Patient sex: F
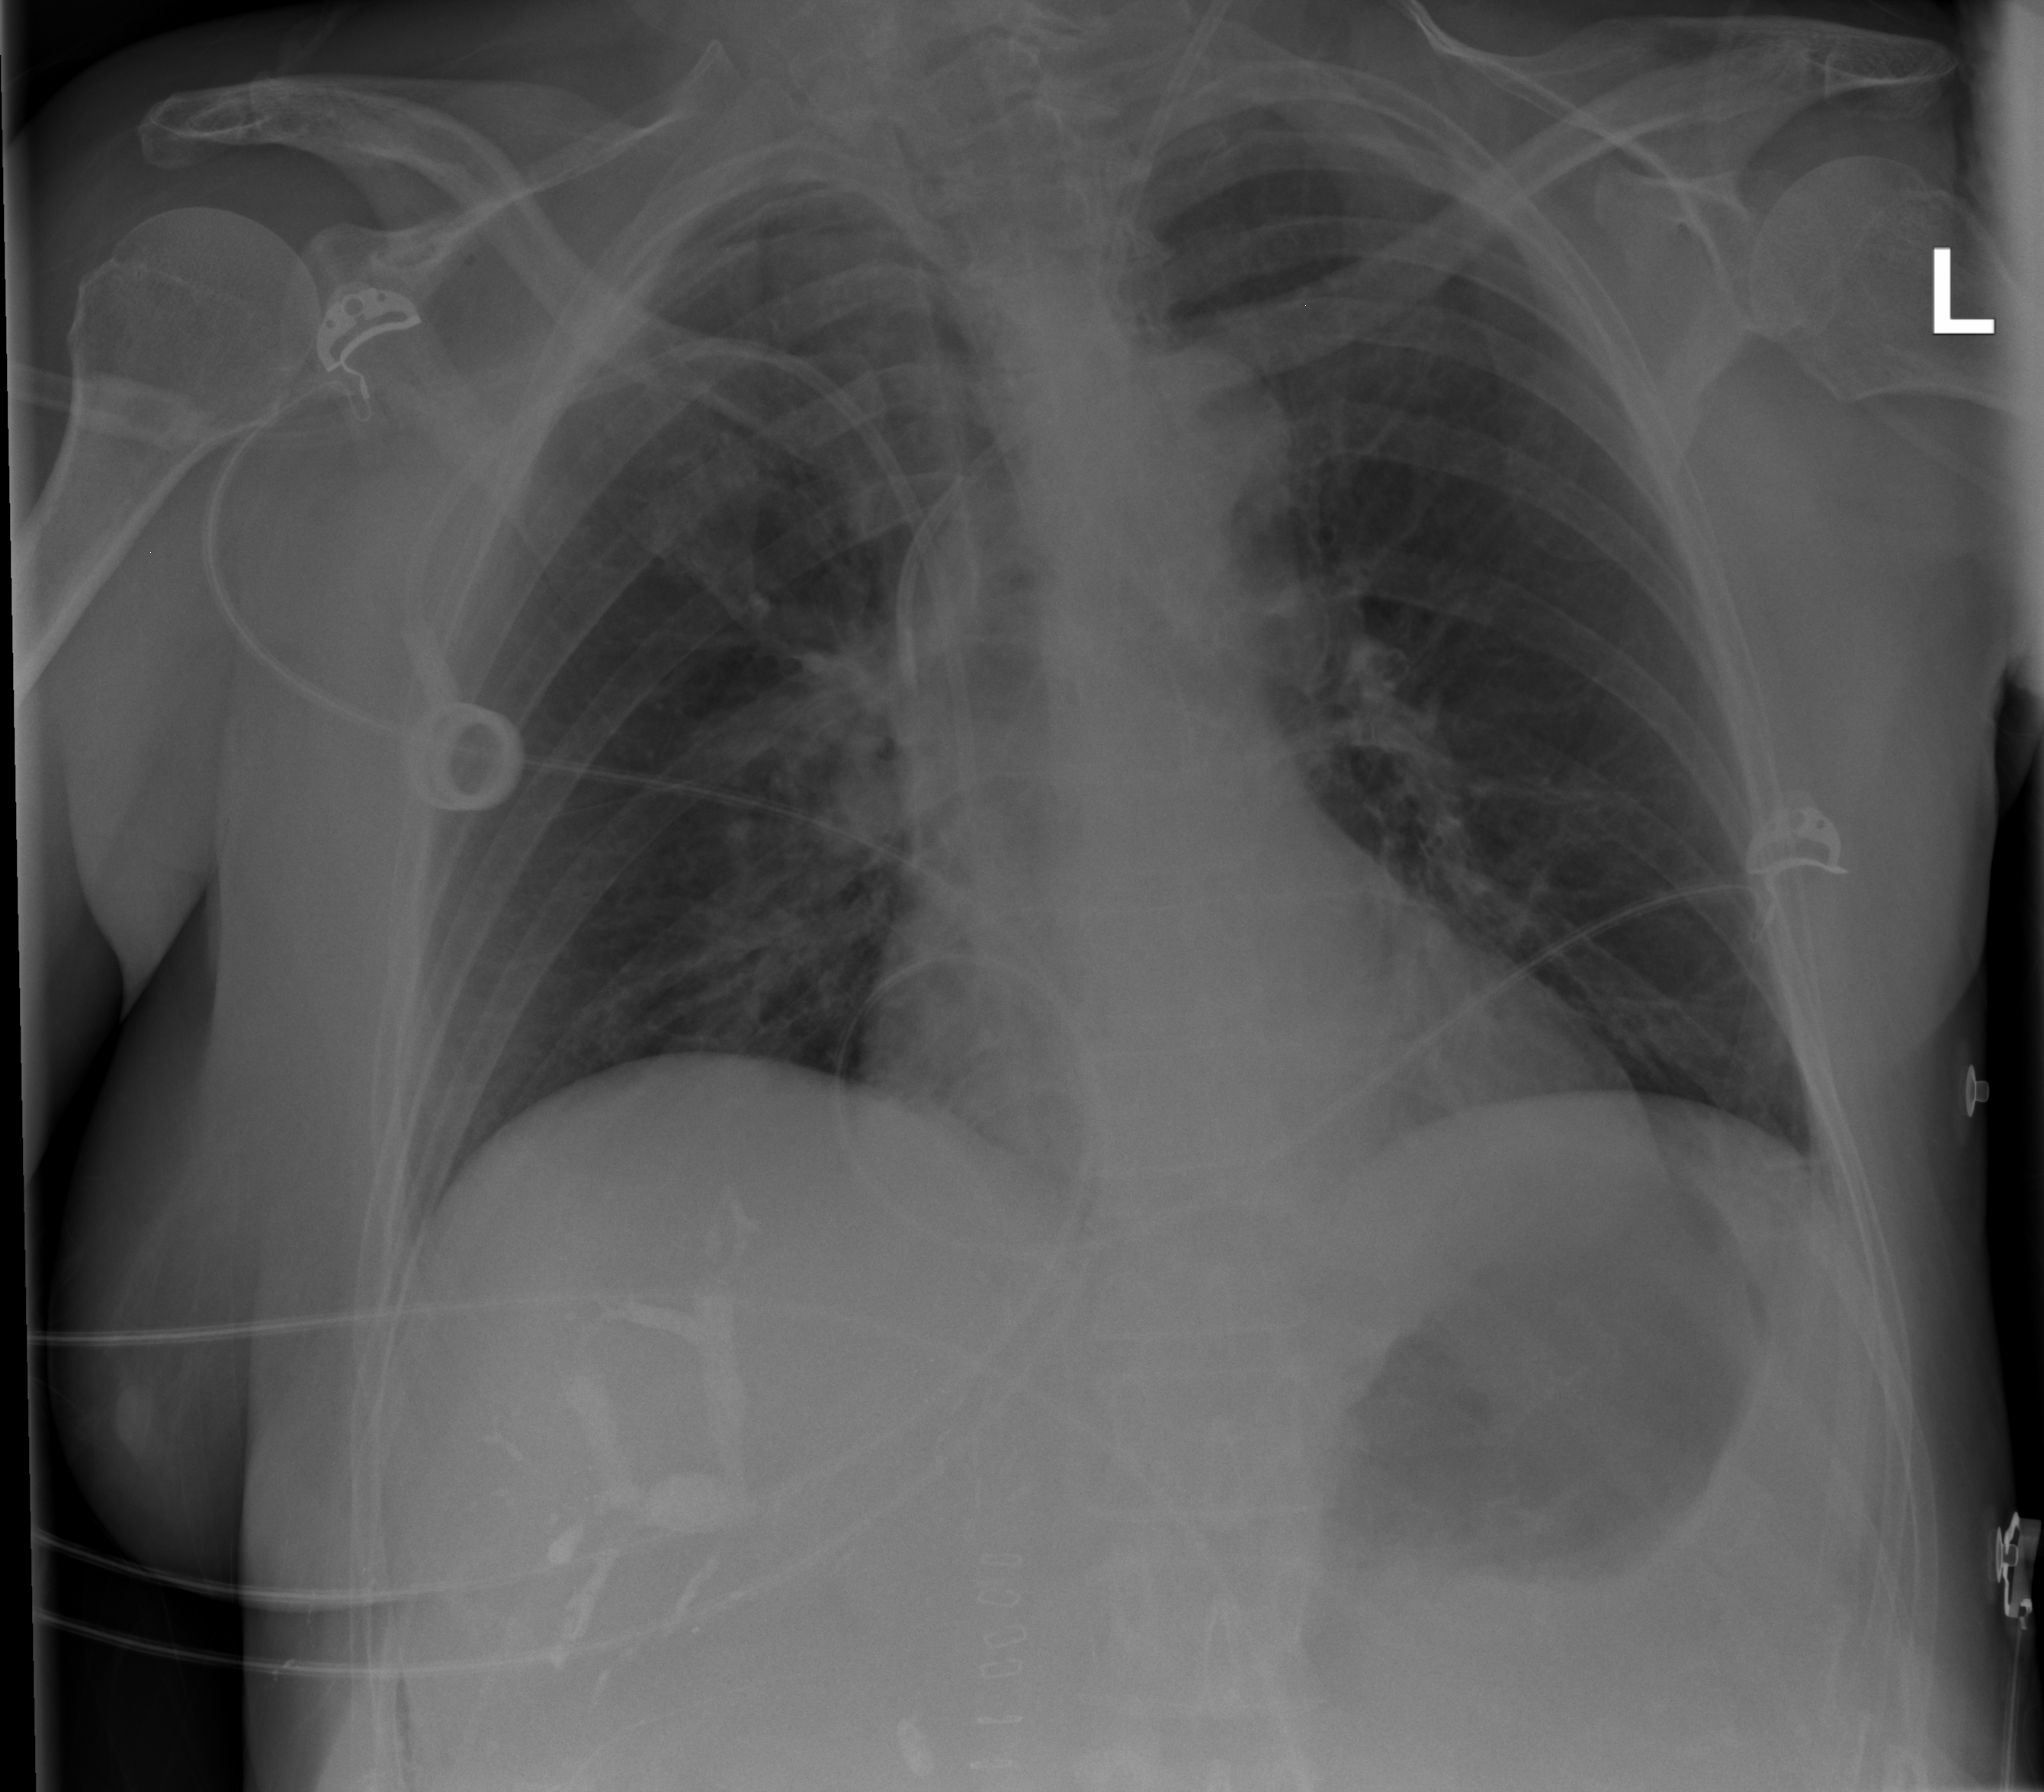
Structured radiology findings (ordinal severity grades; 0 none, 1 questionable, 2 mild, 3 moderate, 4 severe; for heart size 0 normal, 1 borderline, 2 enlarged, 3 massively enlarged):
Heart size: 0
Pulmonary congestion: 0
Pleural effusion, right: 0
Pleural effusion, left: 0
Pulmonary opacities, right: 0
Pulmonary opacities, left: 0
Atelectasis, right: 2
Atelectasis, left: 0